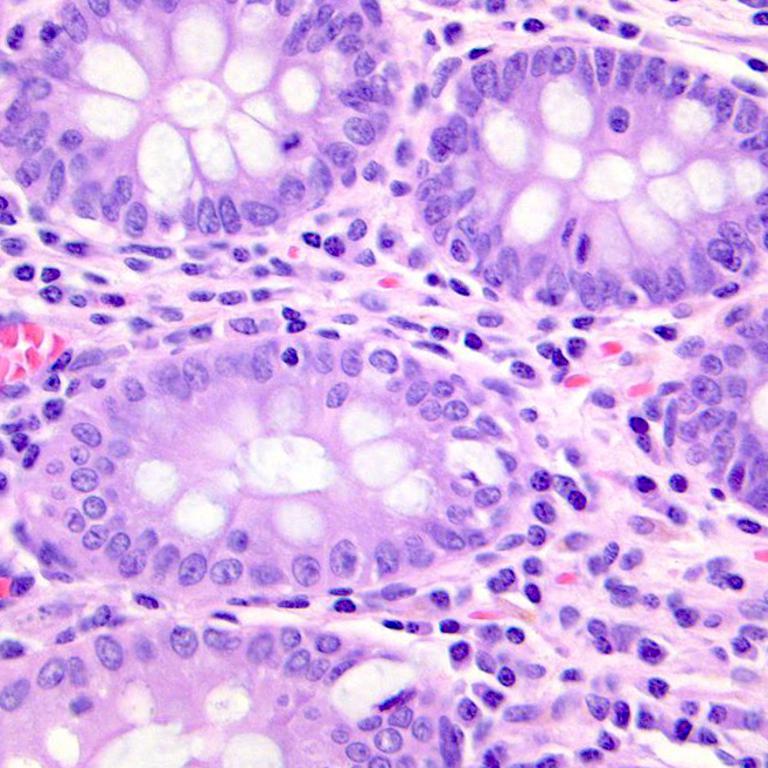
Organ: colon
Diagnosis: benign